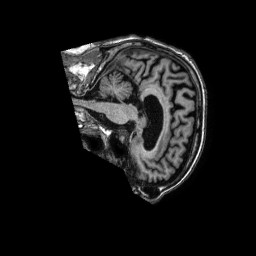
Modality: T1w
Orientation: sagittal
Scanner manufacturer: philips
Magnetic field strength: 1.5 T
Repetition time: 0.007106 s
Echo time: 0.003217 s